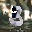
Label: 3